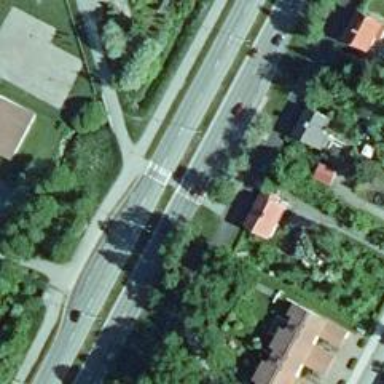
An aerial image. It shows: Marked footway crossing with asphalt surface and crossing island.